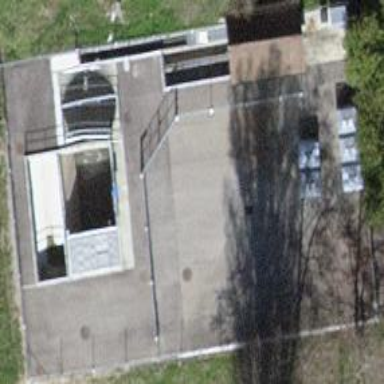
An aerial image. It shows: View of wastewater plant.